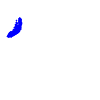
Particle: electron